Question: When I am hovering on the part of the page where I created a fixed menu, it opens up, even that I am not hovering on the menu, but to the right of it.
Additionally I can't access the inputs in that part of the page (between the two black lines in the picture)

My code for the custom menu is:
'''
CUSTOM NAVIGATION
================================================ */
#custom-nav {
list-style-type: none;
padding: 0;
margin: 0;
width: 99%;
position: fixed;
top:40%;
left:10%;
text-indent:15px;
line-height:150%;
}
#custom-nav li {
margin:0;
padding:0;
}
/* custom level link */
#custom-nav a {
display: block;
color:#9a7283;
background-color:#eee;
width:159px;
text-align:left;
padding:10px;
margin:0;
text-decoration:none;
text-transform:lowercase;
-webkit-transition: all 0.6s;
}
/* custom level link :hover */
#custom-nav a:hover {
background: #9a7283;
color:#fff;
}
/* current link */
#custom-nav .current_page_item a, #custom-nav .current-menu-item a {
background: #9a7283;
color:#fff;
}
/* current link :hover */
#custom-nav .current_page_item a:hover, #custom-nav .current-menu-item a:hover {
background: #9a7283;
color:#fff;
}
/* sub-levels link */
#custom-nav ul a, #custom-nav .current_page_item ul a, #custom-nav ul .current_page_item a, #custom-nav .current-menu-item ul a, #custom-nav ul .current-menu-item a, #custom-nav li:hover > ul a {
padding:10px;
line-height:150%;
margin:0;
display:block;
}
/* sub-levels link :hover */
#custom-nav ul a:hover, #custom-nav .current_page_item ul a:hover, #custom-nav ul .current_page_item a:hover, #custom-nav .current-menu-item ul a:hover, #custom-nav ul .current-menu-item a:hover, #custom-nav li:hover > ul a:hover {
}
/* dropdown ul */
#custom-nav ul {
display:none;
list-style:none;
position:absolute;
padding:10px;
top:5px;
left:146px;
}
#custom-nav ul li {
padding:0;
margin:0;
}
/* sub-levels dropdown */
#custom-nav ul ul {
}
/* show dropdown ul */
#custom-nav li:hover > ul {
display:block;
}
'''
What am I doing wrong?
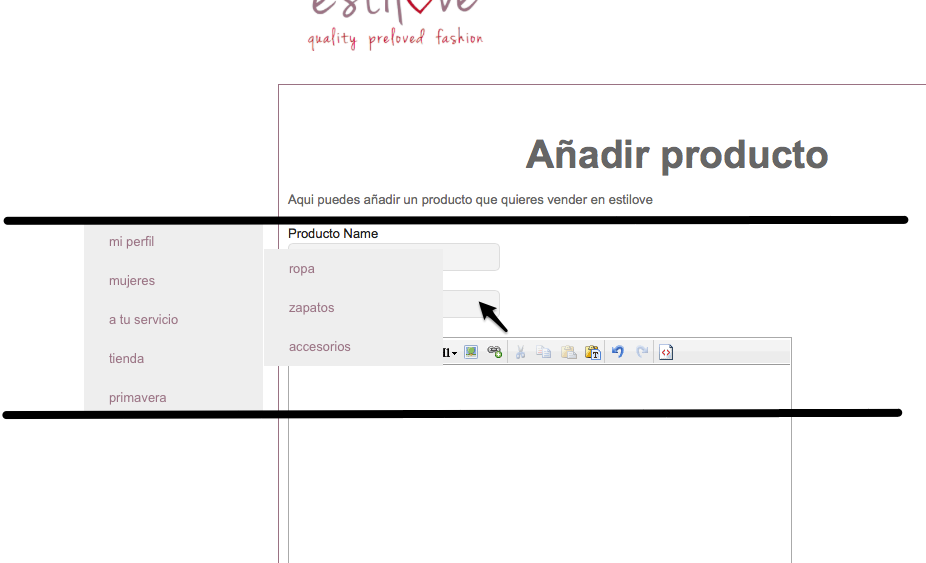
Answer: Give a 'width' to your container 'div', i am just naming it.
'''
.container{
width: 150px; /* according to your requirement */
}
'''